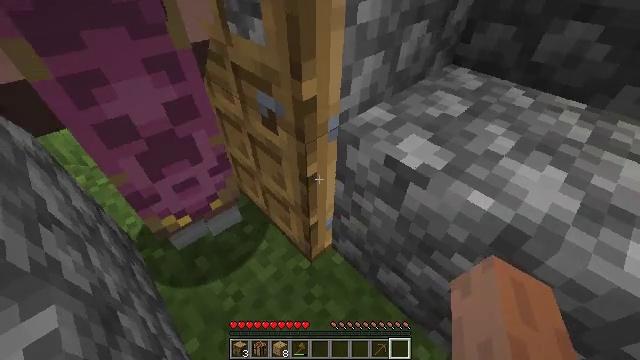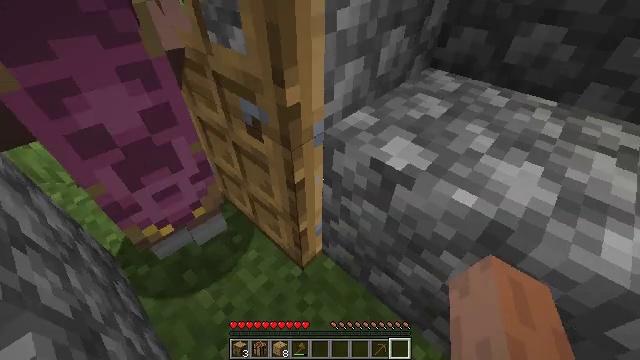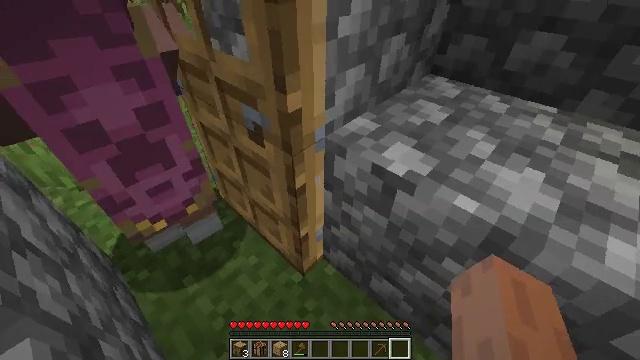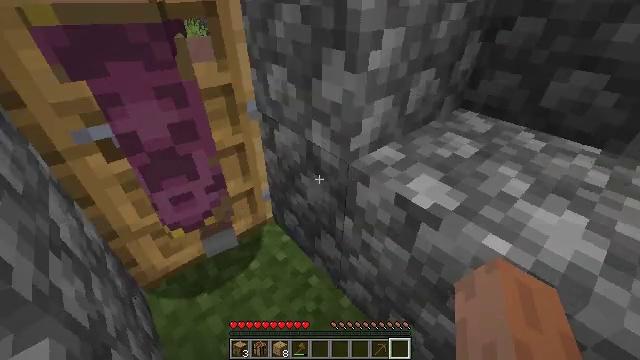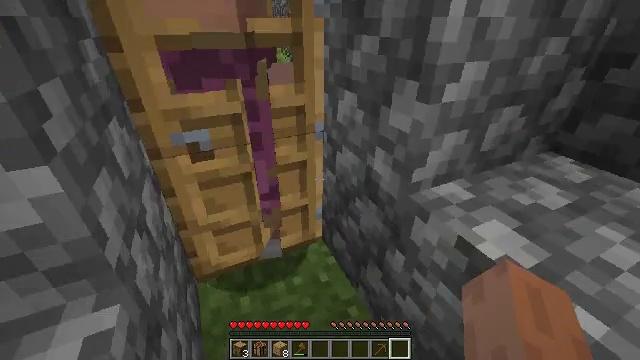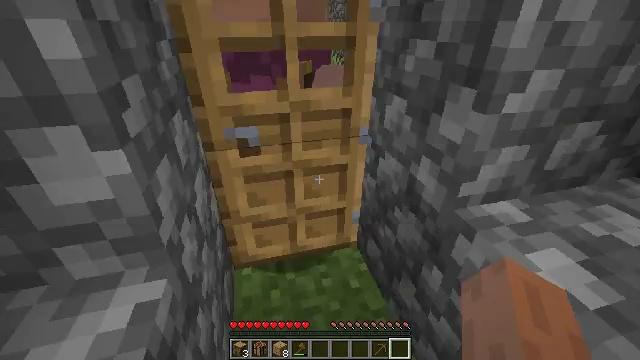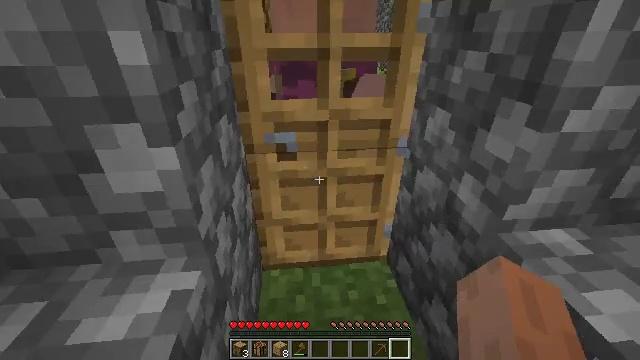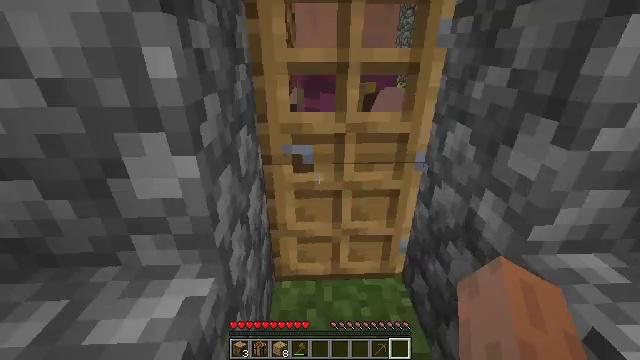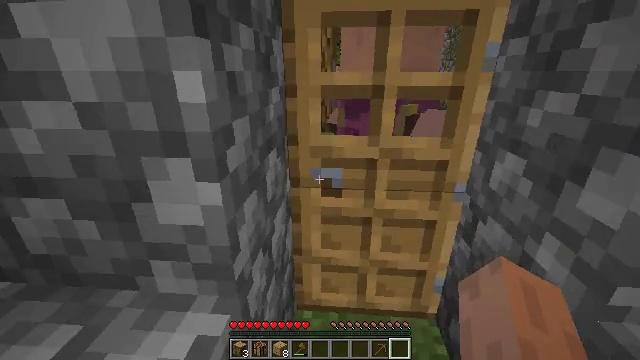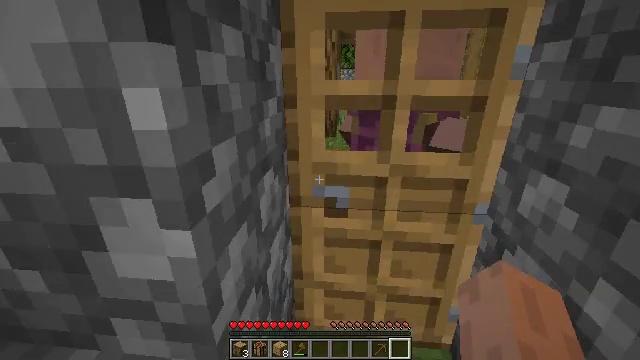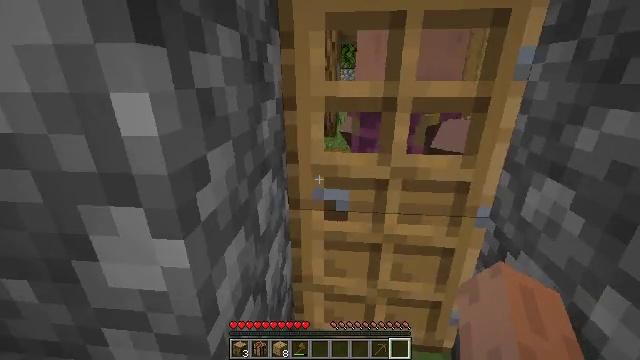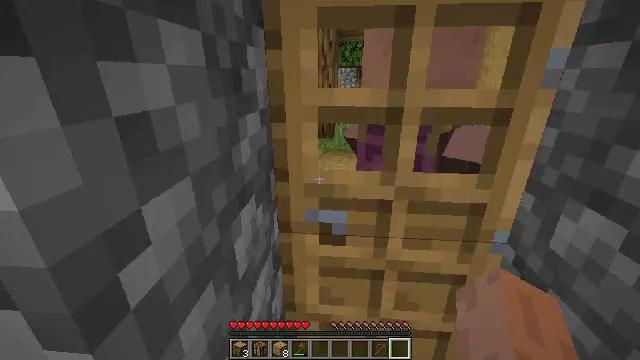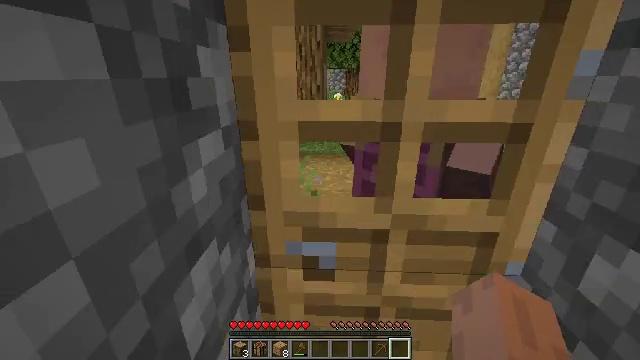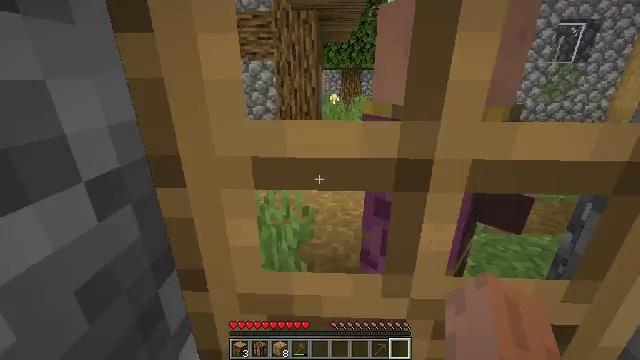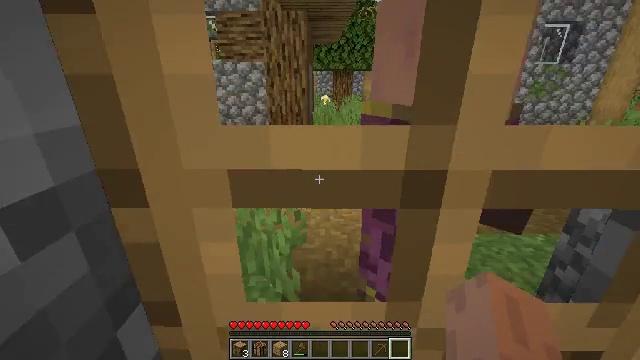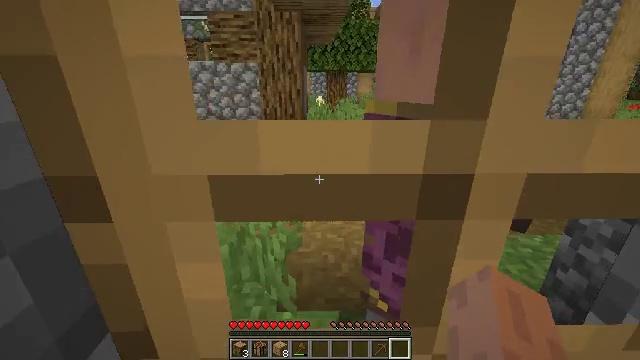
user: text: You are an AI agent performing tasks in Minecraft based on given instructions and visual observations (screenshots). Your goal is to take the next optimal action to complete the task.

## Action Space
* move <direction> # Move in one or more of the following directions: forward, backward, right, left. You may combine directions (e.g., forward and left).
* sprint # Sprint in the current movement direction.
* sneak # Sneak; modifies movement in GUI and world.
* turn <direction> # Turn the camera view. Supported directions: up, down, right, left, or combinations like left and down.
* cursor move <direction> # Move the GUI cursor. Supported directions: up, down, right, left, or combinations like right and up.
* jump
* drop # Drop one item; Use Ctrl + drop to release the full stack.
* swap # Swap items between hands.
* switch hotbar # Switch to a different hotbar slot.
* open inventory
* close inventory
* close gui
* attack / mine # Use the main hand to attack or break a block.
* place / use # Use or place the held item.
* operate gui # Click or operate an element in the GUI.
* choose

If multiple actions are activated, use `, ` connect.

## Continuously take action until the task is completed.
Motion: motion action
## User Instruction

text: Attack the grass path to restore it to dirt.
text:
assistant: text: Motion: turn right and up
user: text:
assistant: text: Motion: turn up
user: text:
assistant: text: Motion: turn left and up
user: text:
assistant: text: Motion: turn left and up
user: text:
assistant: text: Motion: turn left
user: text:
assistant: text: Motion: turn left and up
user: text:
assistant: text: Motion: turn left and up
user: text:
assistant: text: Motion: move forward, turn left and up
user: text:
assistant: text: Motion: move forward
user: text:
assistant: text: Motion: move forward
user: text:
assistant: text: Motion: move forward
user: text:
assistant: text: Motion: move forward, turn right
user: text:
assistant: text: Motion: move forward
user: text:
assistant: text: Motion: move forward, turn right
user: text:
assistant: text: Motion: move forward, turn right
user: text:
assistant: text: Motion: move forward
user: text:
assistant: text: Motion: move forward, use / place
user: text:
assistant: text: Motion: move forward, use / place
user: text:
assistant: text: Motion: move forward, use / place
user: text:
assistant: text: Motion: move forward
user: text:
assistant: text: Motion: move forward
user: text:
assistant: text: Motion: move forward
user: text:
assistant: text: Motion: move forward
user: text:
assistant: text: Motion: move forward
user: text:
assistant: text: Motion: move forward
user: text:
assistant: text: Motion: move forward
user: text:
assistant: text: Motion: move forward
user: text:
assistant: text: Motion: move forward, turn left and up
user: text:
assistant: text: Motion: move forward, turn left and up
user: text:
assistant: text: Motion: move forward, turn left and up